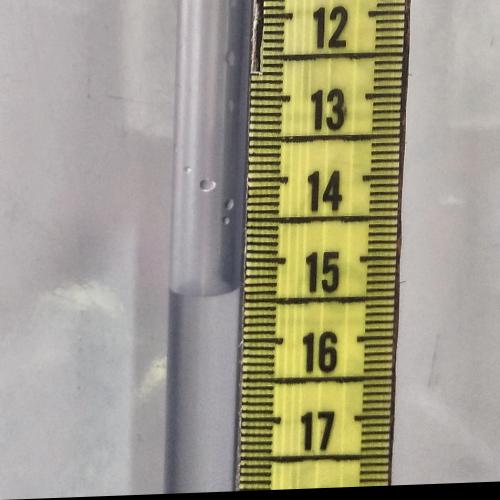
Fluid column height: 15.4 cm